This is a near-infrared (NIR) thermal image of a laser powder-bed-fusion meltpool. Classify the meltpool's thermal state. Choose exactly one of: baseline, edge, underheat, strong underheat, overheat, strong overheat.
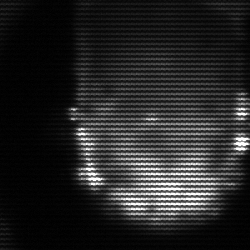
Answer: baseline